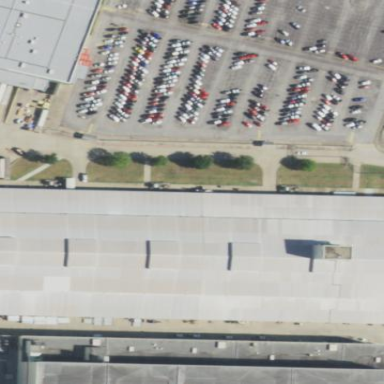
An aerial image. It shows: Hangar building.